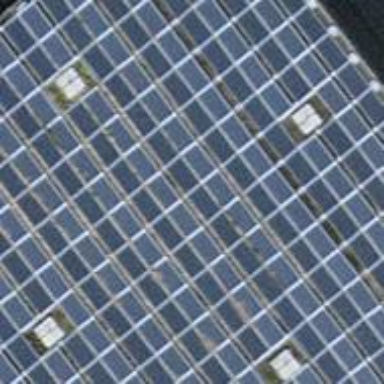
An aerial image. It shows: Building with solar photovoltaic panel as power generator.